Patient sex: M
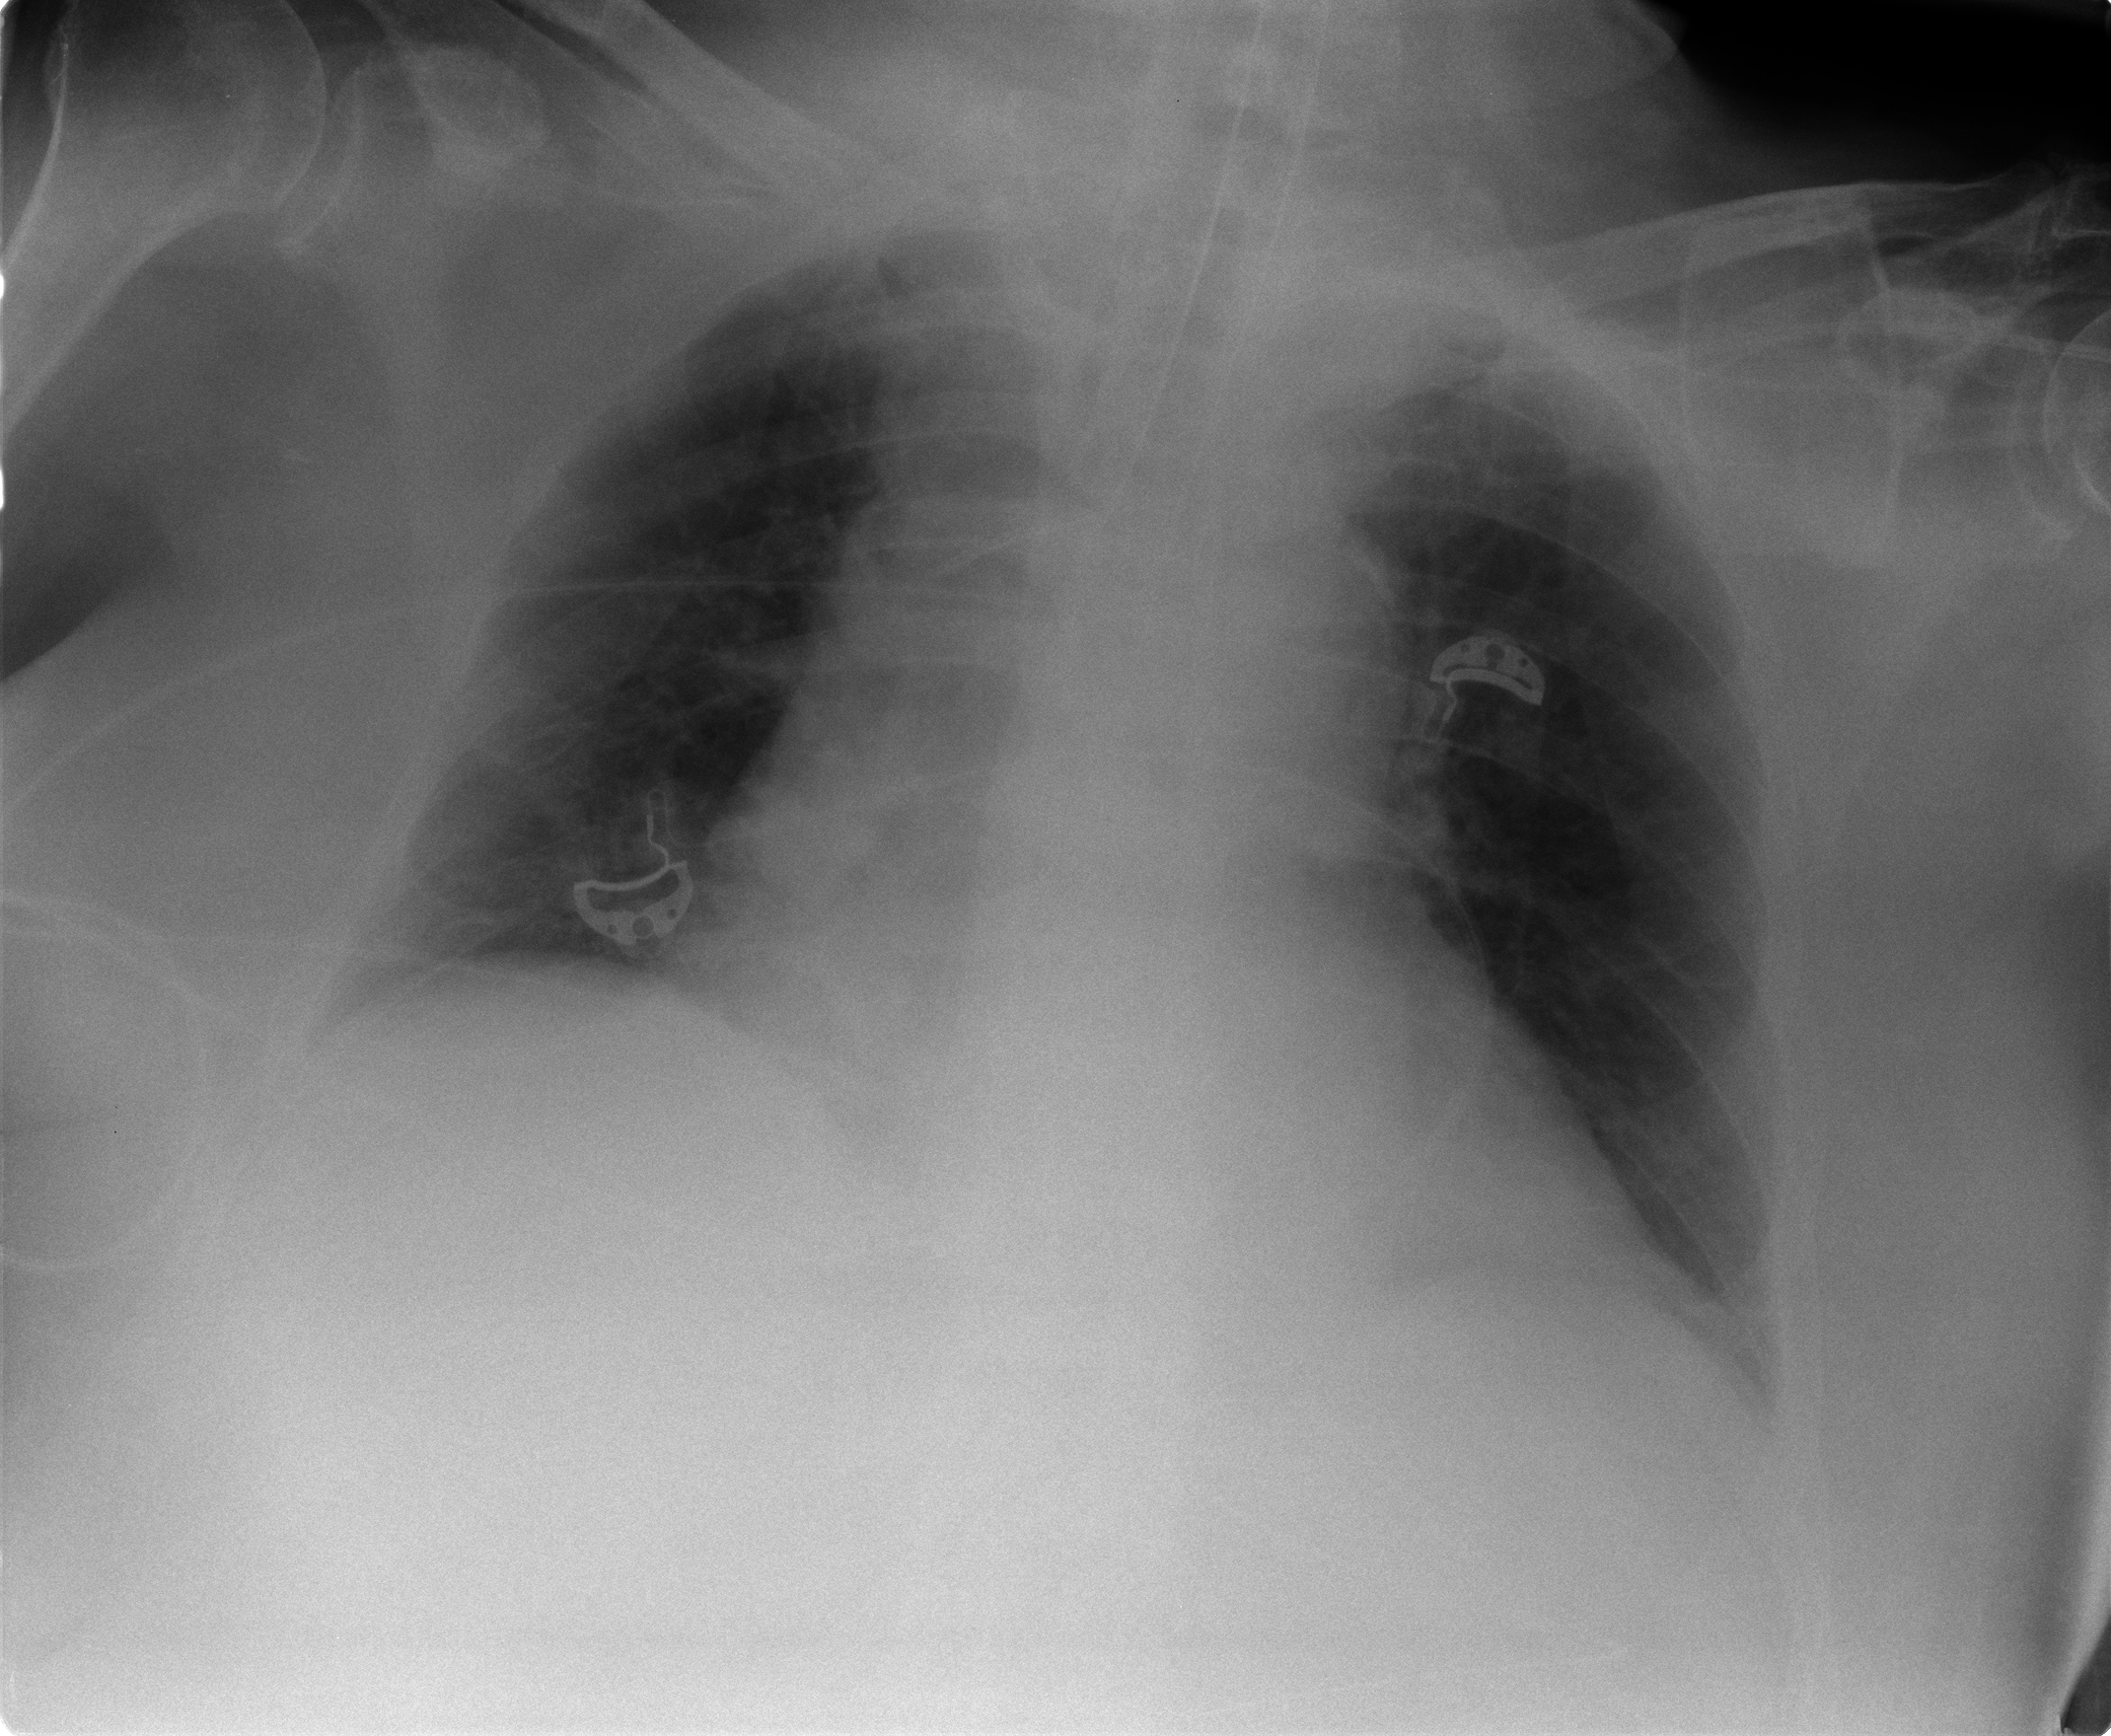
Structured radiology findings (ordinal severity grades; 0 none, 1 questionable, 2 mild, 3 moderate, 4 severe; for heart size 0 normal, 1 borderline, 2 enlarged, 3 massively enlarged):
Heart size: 2
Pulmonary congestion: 0
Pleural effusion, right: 0
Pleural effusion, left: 0
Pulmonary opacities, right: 0
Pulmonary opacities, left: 0
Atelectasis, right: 0
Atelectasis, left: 2